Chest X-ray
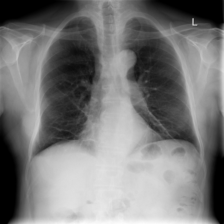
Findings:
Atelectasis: positive
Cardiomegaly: negative
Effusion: negative
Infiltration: negative
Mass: negative
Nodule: negative
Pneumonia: negative
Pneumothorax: negative
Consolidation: negative
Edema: negative
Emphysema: negative
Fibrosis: negative
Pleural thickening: negative
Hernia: negative